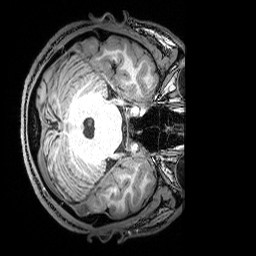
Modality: T1w
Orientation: axial
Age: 23
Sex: male
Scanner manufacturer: siemens
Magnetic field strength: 3 T
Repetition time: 2.53 s
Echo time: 0.00388 s